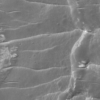
Label: not_dusty